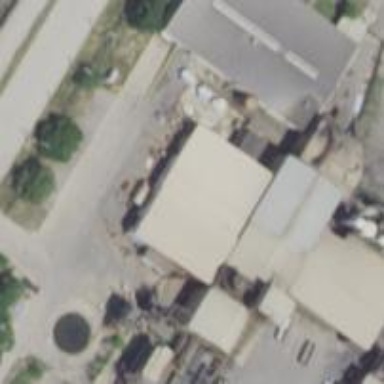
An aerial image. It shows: Industrial building.